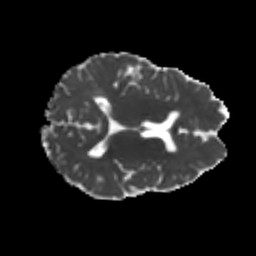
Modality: MD
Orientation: axial
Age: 23
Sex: female
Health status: healthy
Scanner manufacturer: philips
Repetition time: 7.385 s
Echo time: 0.08599 s